Interaction volume radius: 10 \u00c5
Interaction volume height: 15 \u00c5
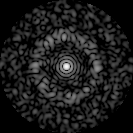
Disorder parameter: 0.8461